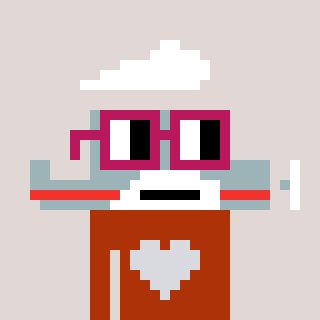
a pixel art character with square dark red glasses, a plane-shaped head and a hotbrown-colored body on a warm background